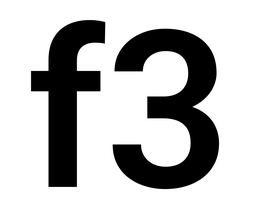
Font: Roboto_SemiBold